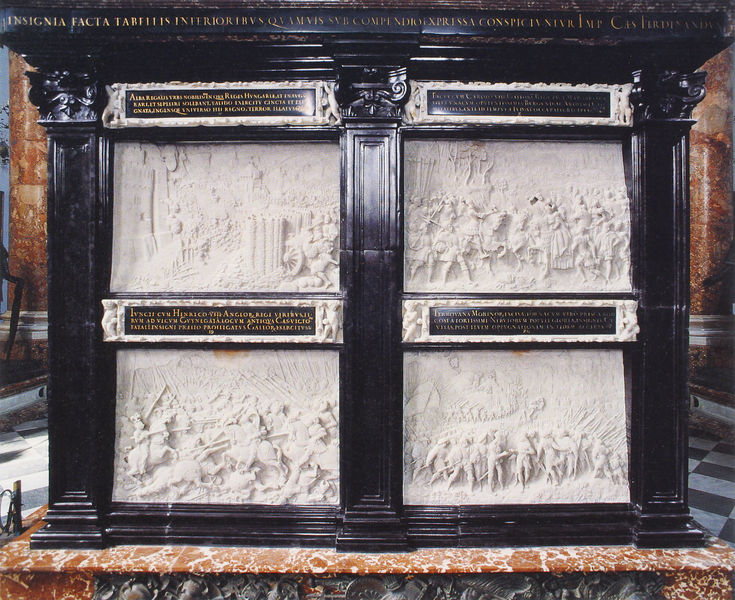
Titel: Kenotaph von Maximilian I.: Die vier südseitigen Marmorreliefs (Nr. 7,8,19,20)
Institution: Innsbruck, Hofkirche
Schlagwörter: kampf, menschen, holz, marmor, schwarz, säulen, weiss, rot, sockel, herr, kirche, gold, pferde, reiter, relief, schrift, schrank, rad, krieg, schlacht, soldaten, inschrift, podest, marmoriert, vier, text, sieg, altar, einlegearbeiten, kasten, sarg, grab, griechen, lanzen, szenen, schrein, elfenbein, inschriften, latein, truppe, särge, katafalk, sachwarz, antike szenen